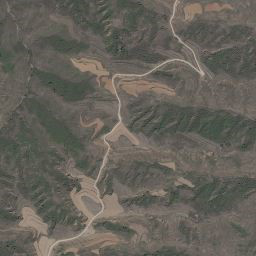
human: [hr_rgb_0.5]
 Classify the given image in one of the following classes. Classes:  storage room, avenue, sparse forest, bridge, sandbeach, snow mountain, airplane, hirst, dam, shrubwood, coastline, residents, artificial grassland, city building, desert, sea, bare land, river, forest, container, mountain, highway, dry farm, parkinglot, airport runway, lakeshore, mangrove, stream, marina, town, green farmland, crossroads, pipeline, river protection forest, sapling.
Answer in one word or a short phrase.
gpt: mountain